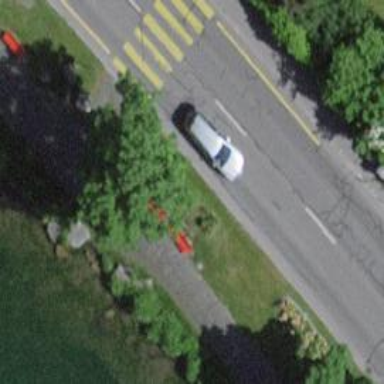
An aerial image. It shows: Red bench.